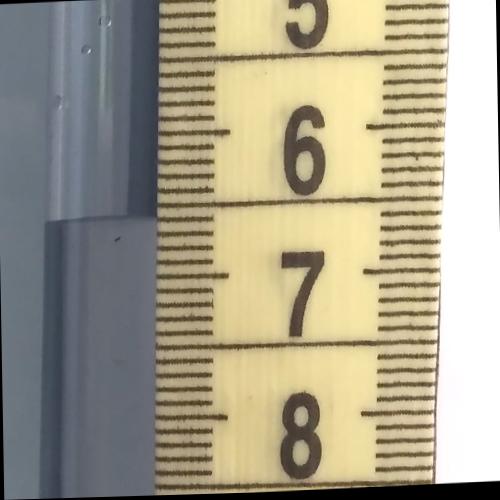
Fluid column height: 6.6 cm